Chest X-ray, PA view. Patient: 64 years old, sex F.
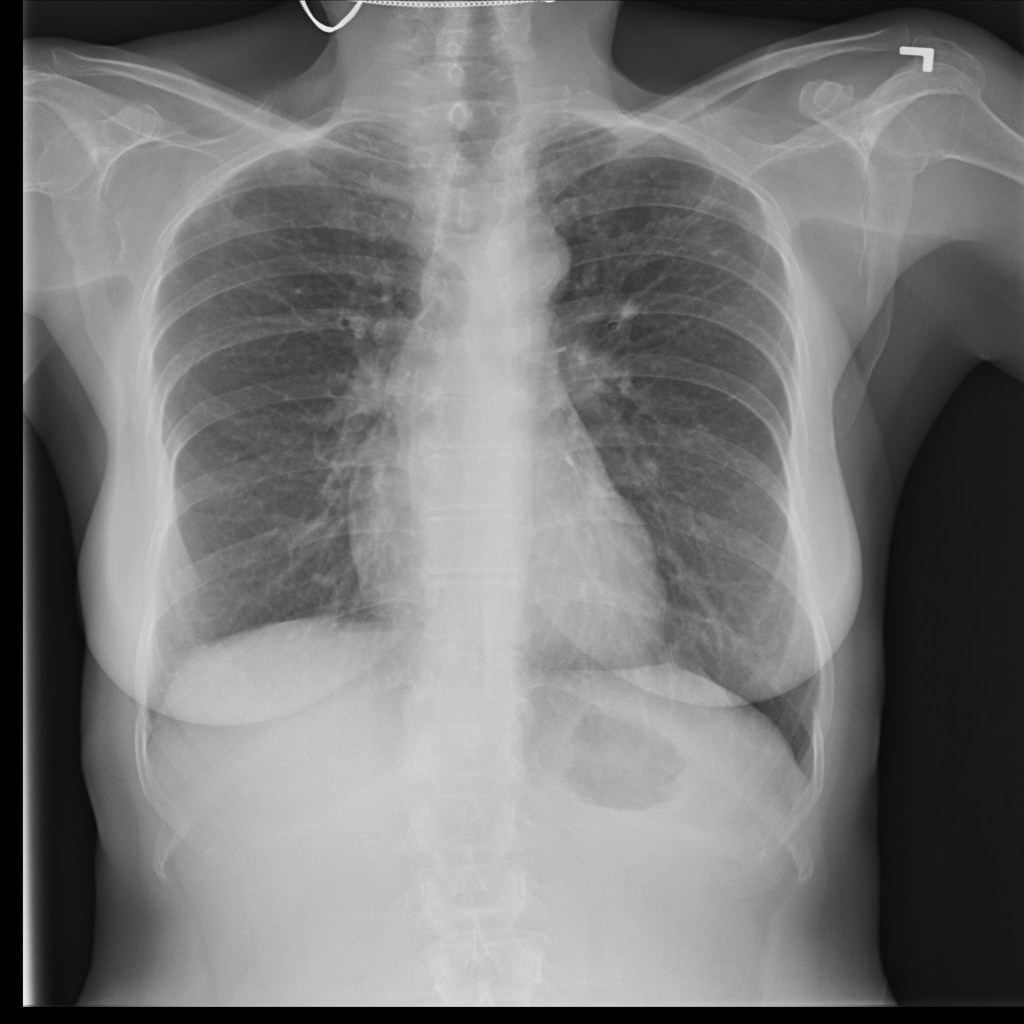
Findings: No Finding